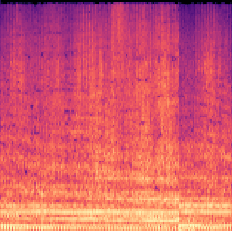
Sound class: Helicopter